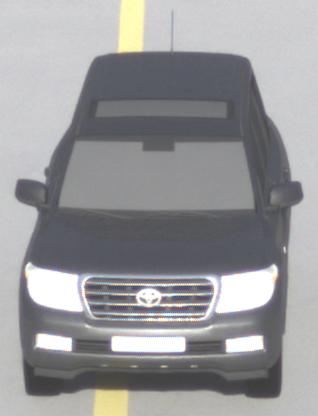
Make: Toyota
Model: Land Cruiser V8 4.7
Detailed model: Land Cruiser V8 (J20)
Model produced from: 2008/03
Model produced until: 2009/11
Doors: 5
Color: gray
Road condition: dry road
Daytime: morning or afternoon
Contrast: high contrast